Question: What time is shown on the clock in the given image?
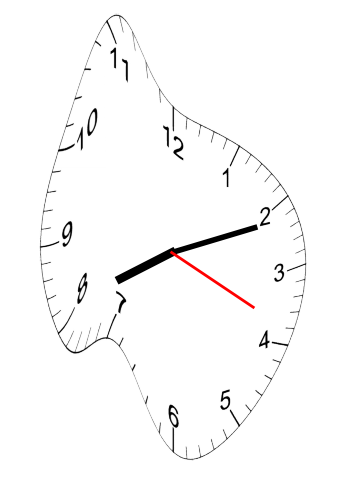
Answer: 08:11:19